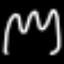
Label: fork